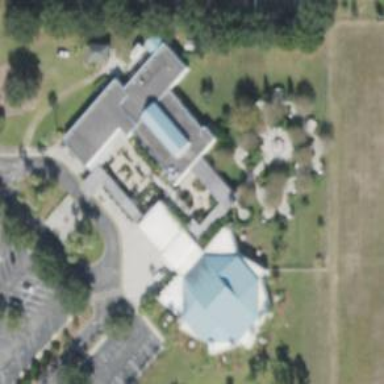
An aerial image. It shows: Building that is place of worship.